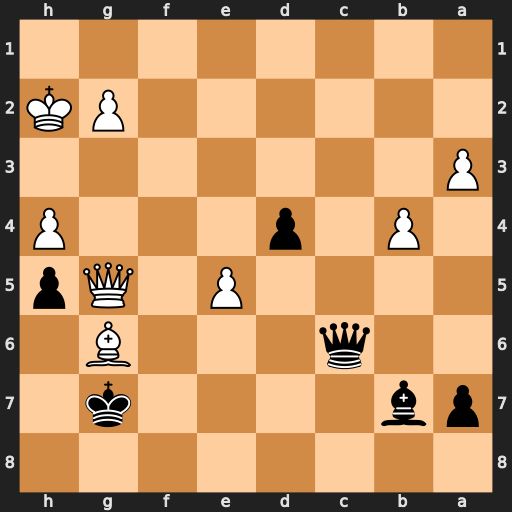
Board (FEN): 8/pb4k1/2q3B1/4P1Qp/1P1p3P/P7/6PK/8
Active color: b
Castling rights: -
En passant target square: -
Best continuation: Qxg6 Qe7+ Qf7